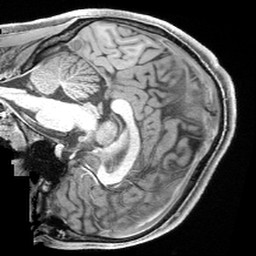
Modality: T1w
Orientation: sagittal